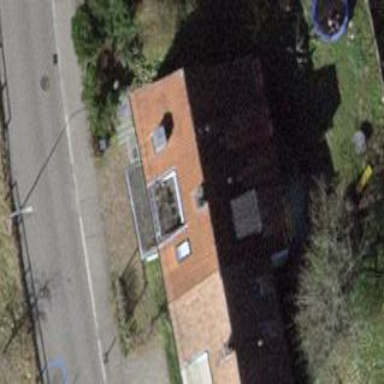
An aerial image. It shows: Building with gabled roof.